Interaction volume radius: 10 \u00c5
Interaction volume height: 10 \u00c5
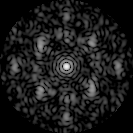
Disorder parameter: 0.5471